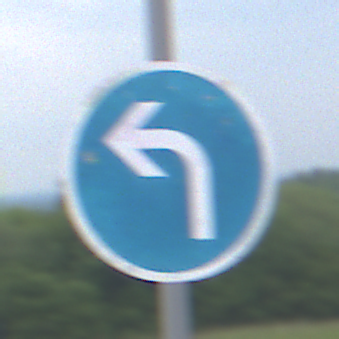
Verkehrszeichen: VorgeschriebeneFahrtrichtungLinks
Umgebung: Outdoor, RoadRail
Tageszeit: Midday
Wetter: PartlyCloudy
Licht: Natural
Jahreszeit: NotSpecified
Kontrast: LowContrast